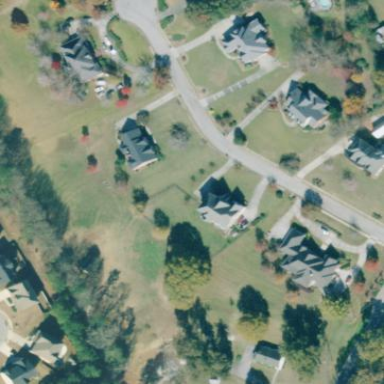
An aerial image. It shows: Residential area consisting of single-family homes.